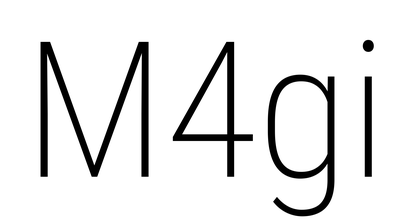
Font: Roboto_Condensed_ExtraLight